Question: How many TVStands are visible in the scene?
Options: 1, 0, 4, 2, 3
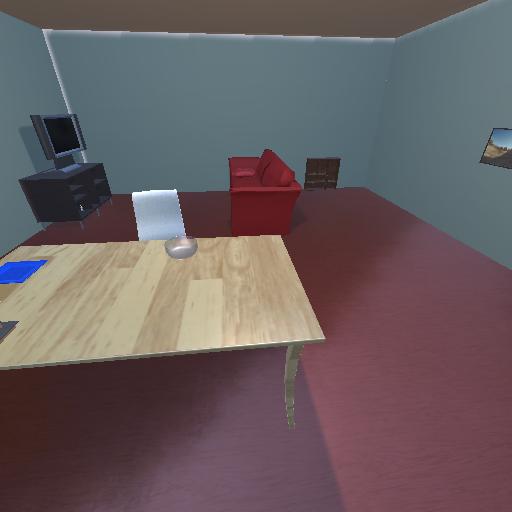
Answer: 1